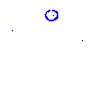
Particle: proton